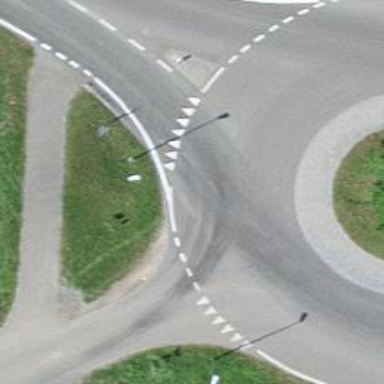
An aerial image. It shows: Road with "give way" sign.